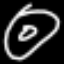
Label: donut